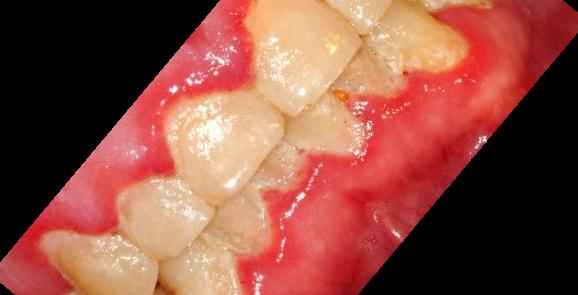
Condition: Gingivitis